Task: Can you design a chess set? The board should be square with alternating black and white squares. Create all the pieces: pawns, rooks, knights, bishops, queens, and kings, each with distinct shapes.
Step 4201:
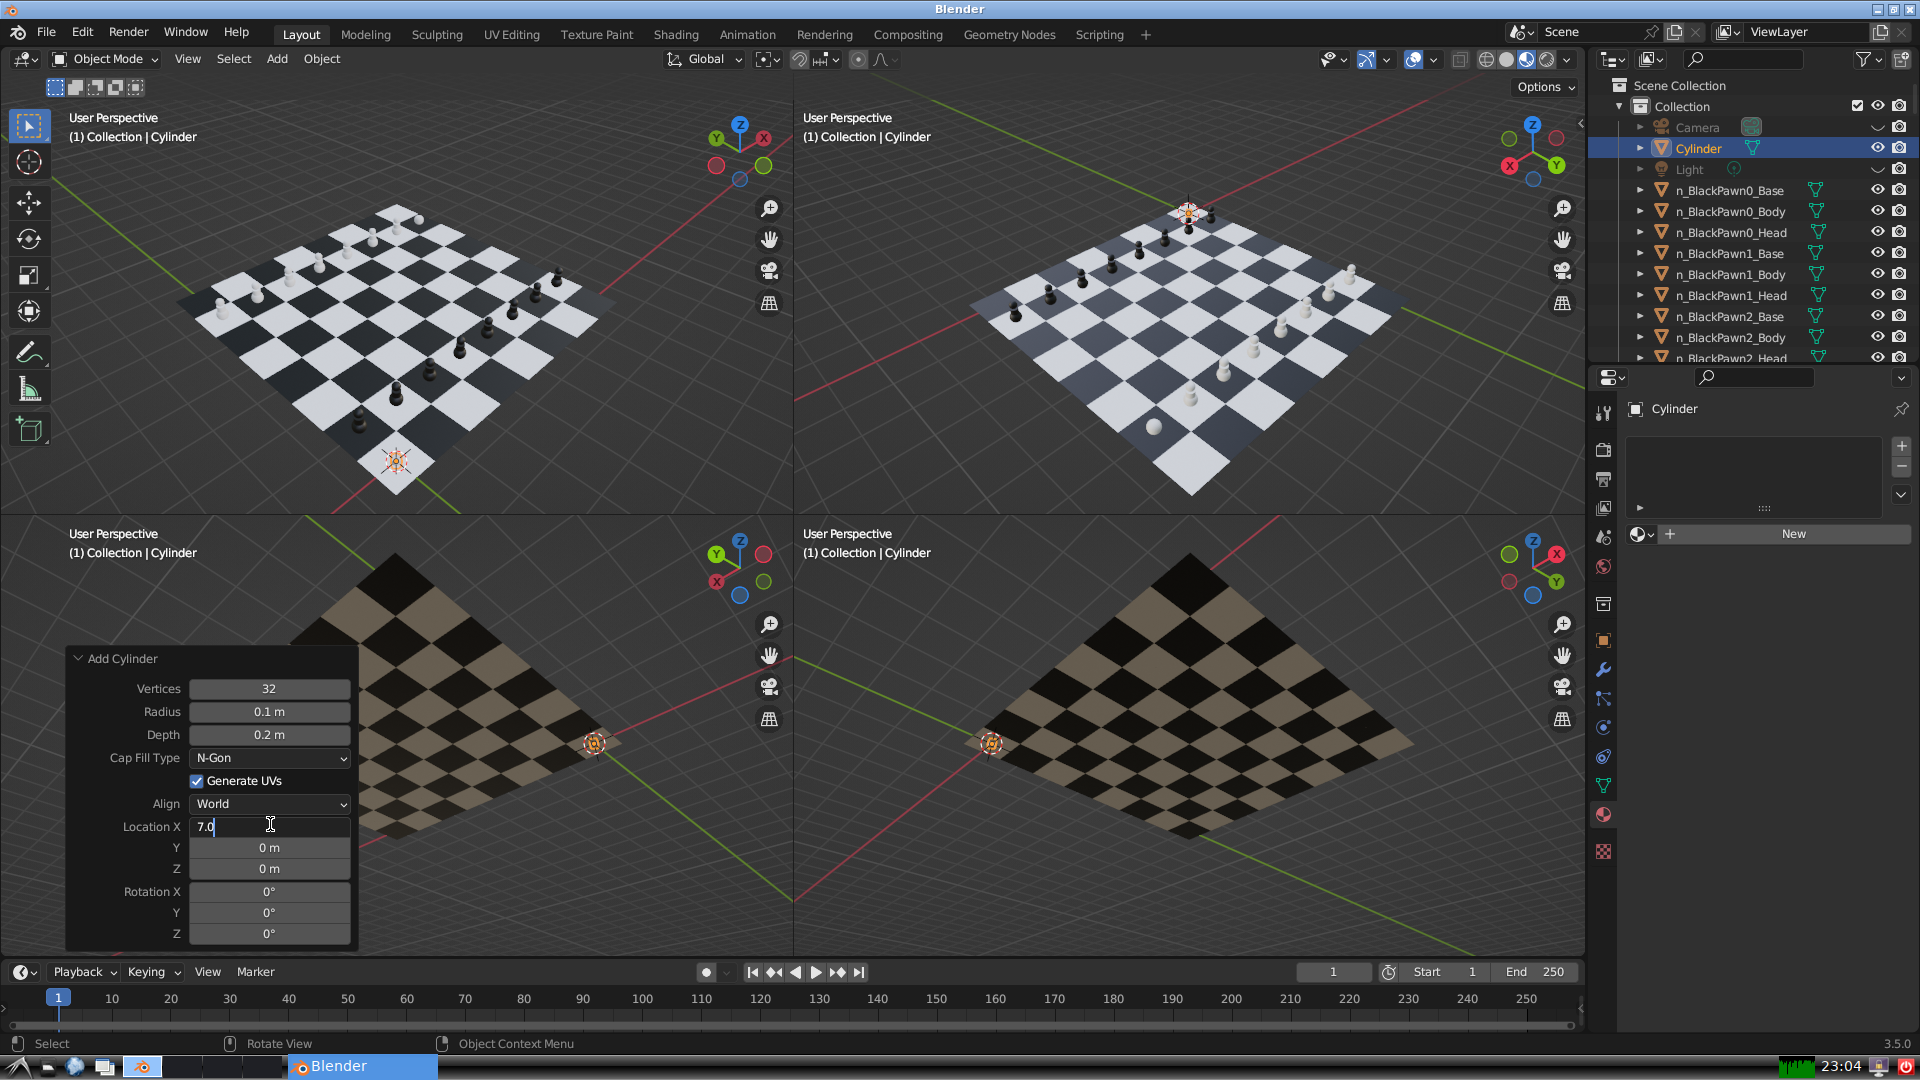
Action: {"key_press": ['Return']}